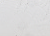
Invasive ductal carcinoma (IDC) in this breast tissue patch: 0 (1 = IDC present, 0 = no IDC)